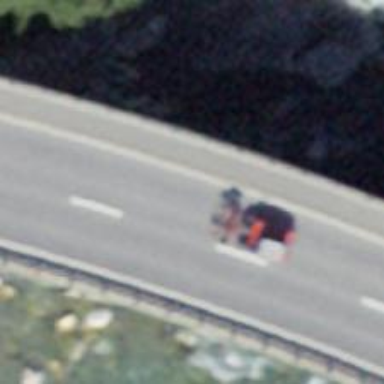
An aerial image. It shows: Primary highway on asphalt bridge.